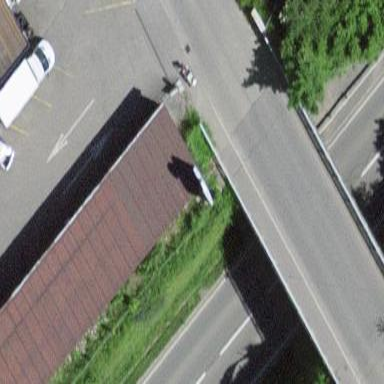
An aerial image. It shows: Garage building.